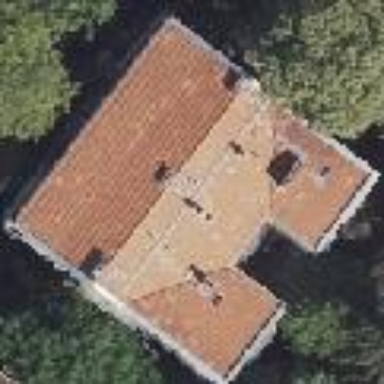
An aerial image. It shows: Residential building with saltbox roof shape.